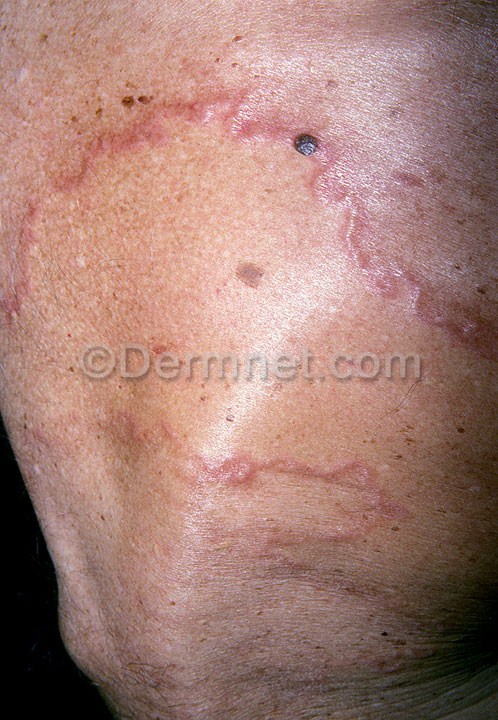
Disease: Systemic Disease